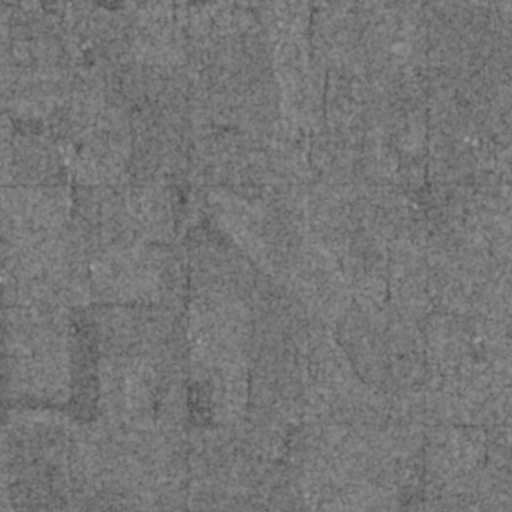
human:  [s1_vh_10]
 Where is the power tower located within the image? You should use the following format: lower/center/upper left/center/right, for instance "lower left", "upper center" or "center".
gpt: The power tower is located in the lower of the image.
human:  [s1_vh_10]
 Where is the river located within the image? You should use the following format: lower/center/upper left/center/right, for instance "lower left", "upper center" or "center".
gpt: The river is located in the upper left of the image.
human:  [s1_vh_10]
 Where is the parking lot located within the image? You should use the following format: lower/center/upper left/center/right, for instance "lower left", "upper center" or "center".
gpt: There is no parking lot in the image.

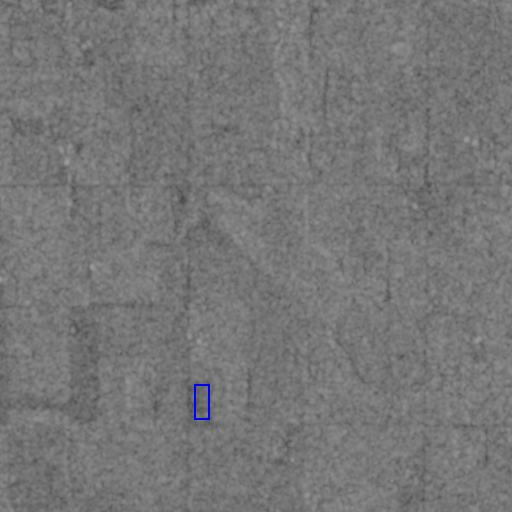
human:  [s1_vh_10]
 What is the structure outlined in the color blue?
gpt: The structure outlined in blue is a building.
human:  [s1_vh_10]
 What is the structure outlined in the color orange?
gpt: There is no orange outline.